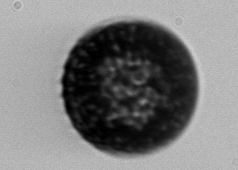
Label: Coscinodiscus